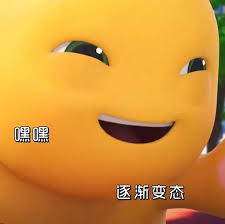
Label: nailong